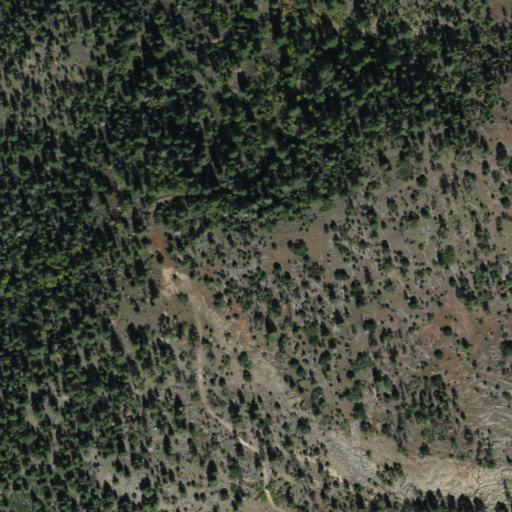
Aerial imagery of gap in Arizona named Bixler Saddle containing only evergreen forest